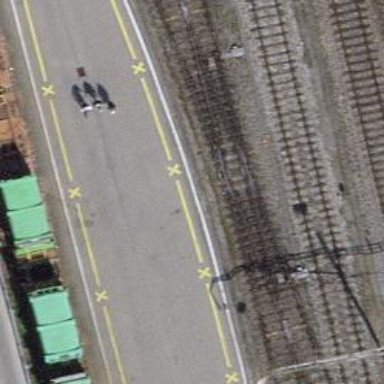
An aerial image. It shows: Railway switch.